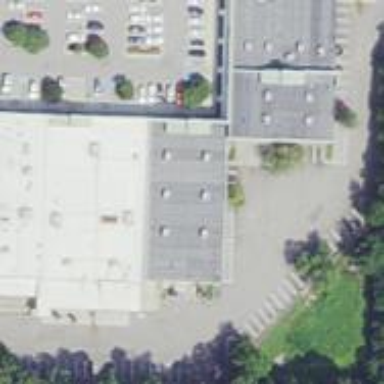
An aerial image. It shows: Parking area with surface.